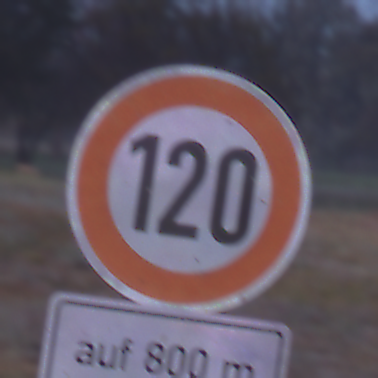
Verkehrszeichen: Geschwindigkeit120
Zusatzzeichen unten: LaengeEinerStrecke5
Umgebung: Outdoor, Nature
Tageszeit: SunriseSunset
Wetter: Clear
Licht: Natural
Jahreszeit: NotSpecified
Kontrast: LowContrast